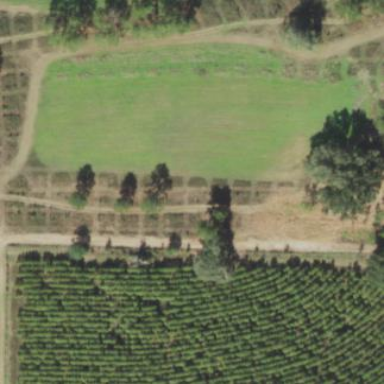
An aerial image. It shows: Orchard.